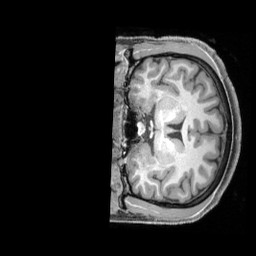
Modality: T1w
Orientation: coronal
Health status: healthy
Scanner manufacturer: siemens
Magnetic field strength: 3 T
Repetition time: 2.4 s
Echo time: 0.00201 s